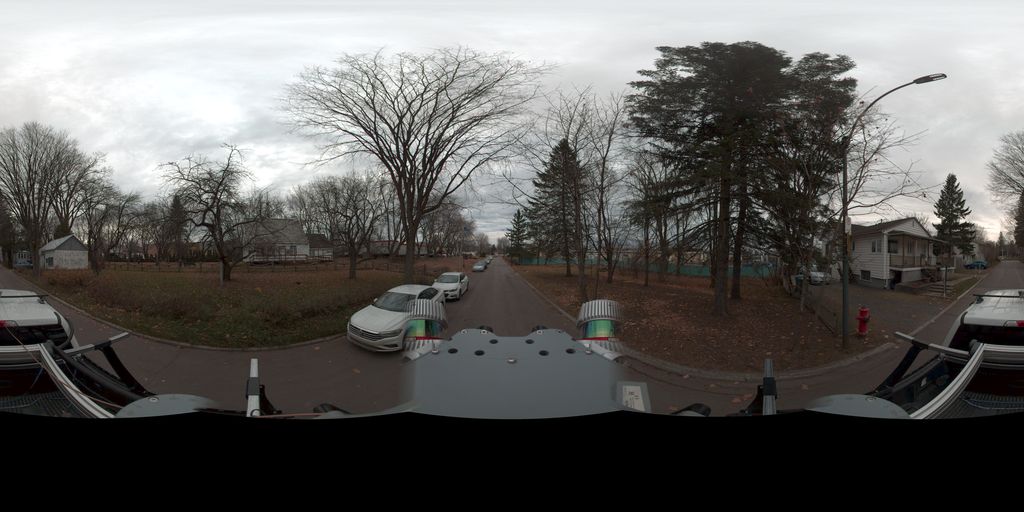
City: quebec_city